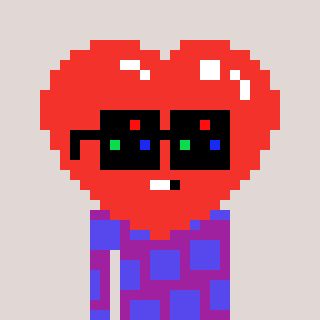
a pixel art character with square black sunglasses, a heart-shaped head and a magenta-colored body on a warm background